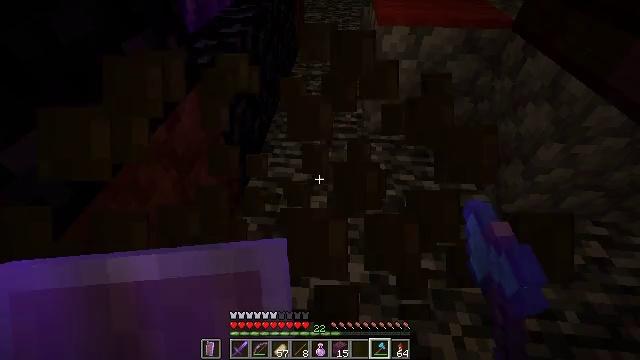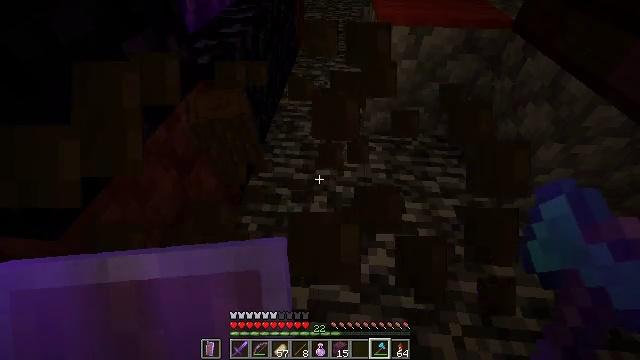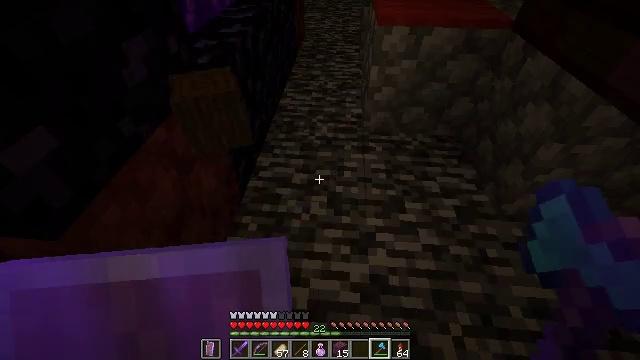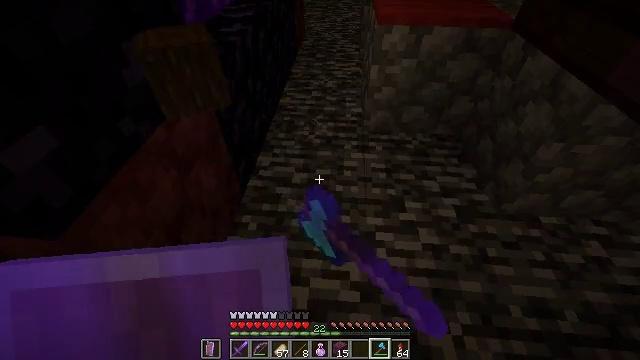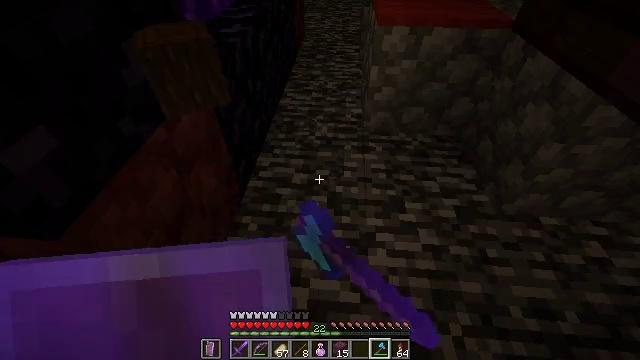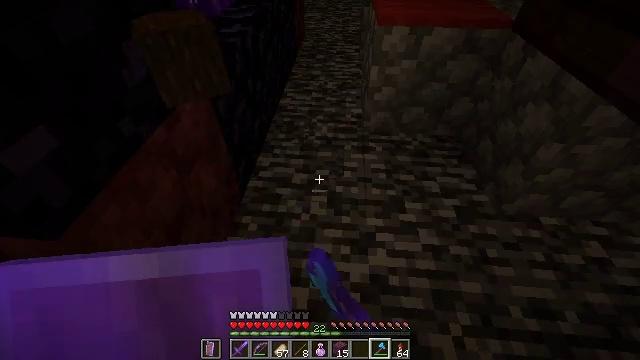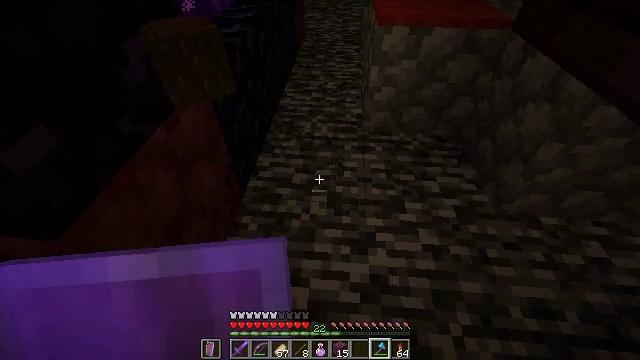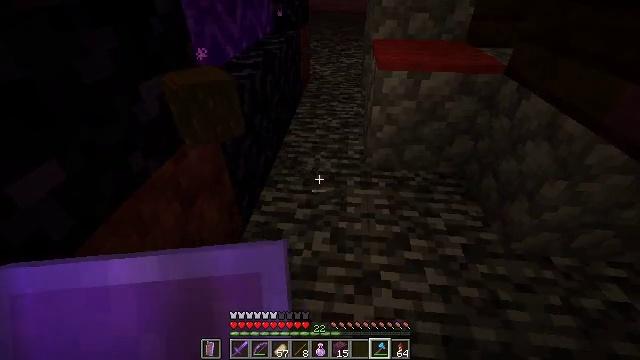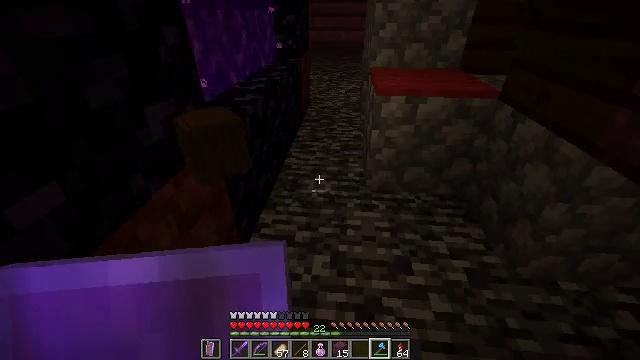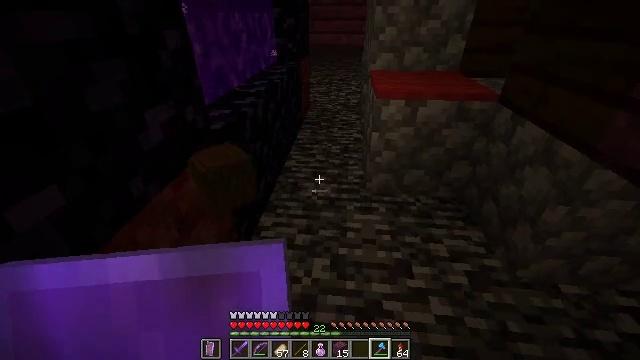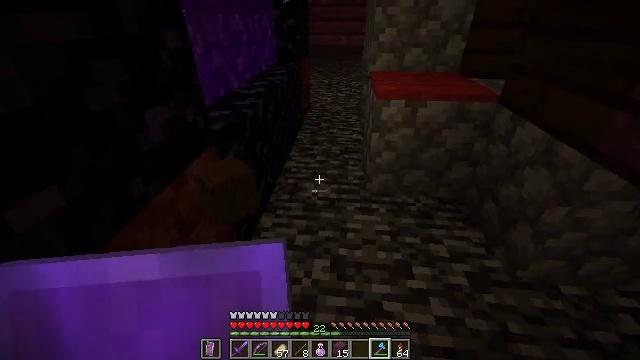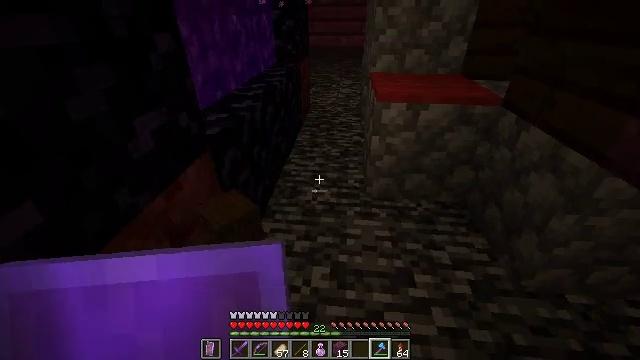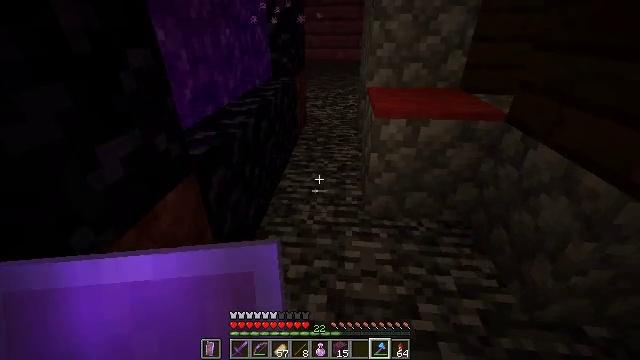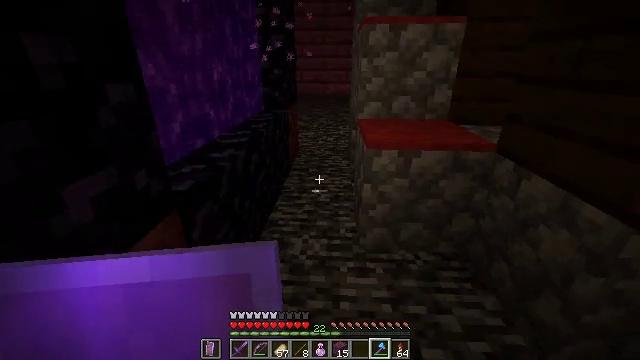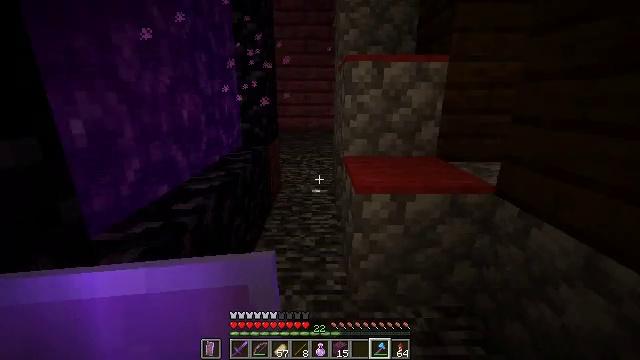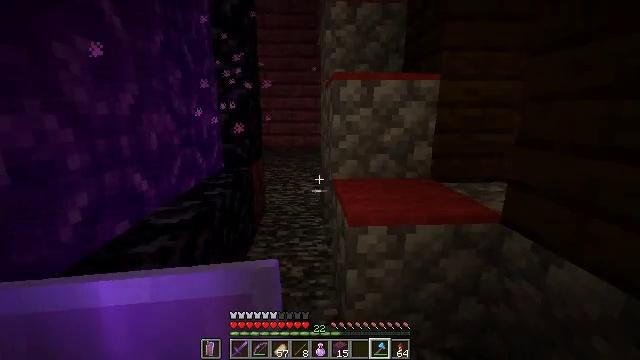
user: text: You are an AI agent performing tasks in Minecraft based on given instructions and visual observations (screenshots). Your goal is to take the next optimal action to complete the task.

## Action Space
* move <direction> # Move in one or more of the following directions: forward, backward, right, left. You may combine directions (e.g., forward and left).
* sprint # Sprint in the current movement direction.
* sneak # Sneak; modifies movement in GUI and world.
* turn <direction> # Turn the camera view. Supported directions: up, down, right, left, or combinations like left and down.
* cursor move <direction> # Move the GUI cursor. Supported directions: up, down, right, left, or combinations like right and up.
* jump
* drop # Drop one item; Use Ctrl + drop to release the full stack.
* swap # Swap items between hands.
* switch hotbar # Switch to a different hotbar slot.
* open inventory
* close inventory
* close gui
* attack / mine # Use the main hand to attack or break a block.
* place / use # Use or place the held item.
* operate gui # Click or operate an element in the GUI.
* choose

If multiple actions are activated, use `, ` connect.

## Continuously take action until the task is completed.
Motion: motion action
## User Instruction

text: craft item red carpet
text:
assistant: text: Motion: no_op
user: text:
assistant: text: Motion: attack / mine
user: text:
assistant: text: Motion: attack / mine
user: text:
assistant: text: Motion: attack / mine
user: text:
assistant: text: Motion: no_op
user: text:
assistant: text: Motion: no_op
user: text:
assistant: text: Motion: turn up
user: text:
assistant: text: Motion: turn up
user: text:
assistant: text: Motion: no_op
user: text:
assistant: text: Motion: no_op
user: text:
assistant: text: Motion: move forward
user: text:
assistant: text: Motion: move forward, turn up
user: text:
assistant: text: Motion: move forward, turn right and up
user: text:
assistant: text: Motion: move forward, turn right and up
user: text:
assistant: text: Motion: move forward, turn right and up
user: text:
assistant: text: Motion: move forward
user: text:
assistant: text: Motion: move forward
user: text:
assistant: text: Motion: move forward
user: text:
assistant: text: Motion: move forward
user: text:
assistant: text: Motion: move forward
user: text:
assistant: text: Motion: move forward
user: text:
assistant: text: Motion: move forward
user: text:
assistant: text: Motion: no_op
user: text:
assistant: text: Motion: no_op
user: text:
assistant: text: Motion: no_op
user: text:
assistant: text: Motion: no_op
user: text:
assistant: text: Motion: no_op
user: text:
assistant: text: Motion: no_op
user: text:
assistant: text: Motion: no_op
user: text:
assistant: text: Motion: no_op